Field crop: maize
Growth stage: 2
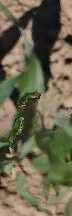
Species: maize